Interaction volume radius: 10 \u00c5
Interaction volume height: 20 \u00c5
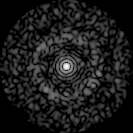
Disorder parameter: 0.8446